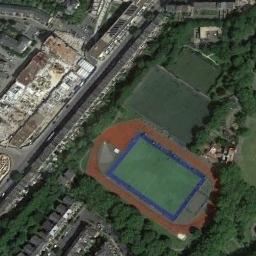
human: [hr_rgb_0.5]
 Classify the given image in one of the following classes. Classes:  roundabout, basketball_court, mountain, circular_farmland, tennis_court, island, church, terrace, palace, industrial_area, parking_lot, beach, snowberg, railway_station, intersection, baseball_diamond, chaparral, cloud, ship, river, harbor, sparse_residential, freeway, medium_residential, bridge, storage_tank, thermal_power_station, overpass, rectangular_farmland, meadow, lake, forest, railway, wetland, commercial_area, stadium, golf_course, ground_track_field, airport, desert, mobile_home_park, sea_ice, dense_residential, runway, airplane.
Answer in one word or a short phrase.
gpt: ground_track_field